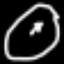
Label: clock